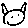
Label: cat